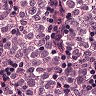
Metastatic tissue present: yes